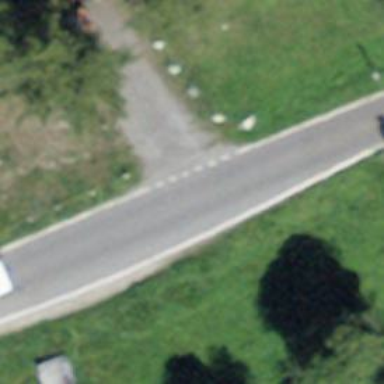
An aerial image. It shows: Passing place on the road.